The image folds the raw vibration samples of a bearing signal into a 2-D grayscale square (signal-to-image encoding). Based on the visible evidence, which condition applies: normal, inner_race, outer_race, ball?
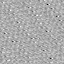
Answer: outer_race